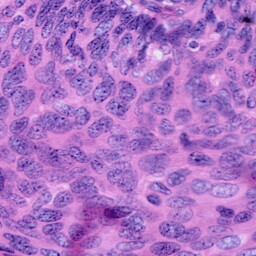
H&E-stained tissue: Cervix